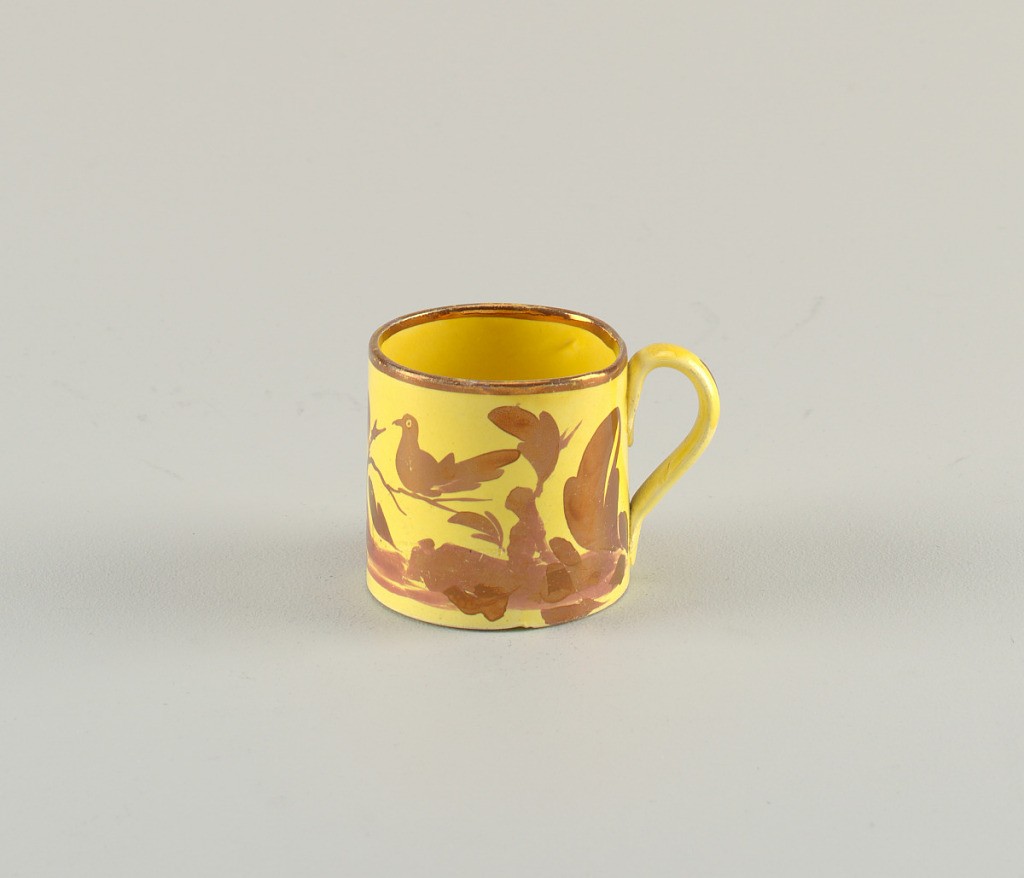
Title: Mug
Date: ca. 1810
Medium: Glazed earthenware, copper luster decoration
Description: Cylindrical form with loop handle; yellow ground with pink copper luster decoration of bird sitting on branch above foliage; luster band at mouth. Yellow interior.